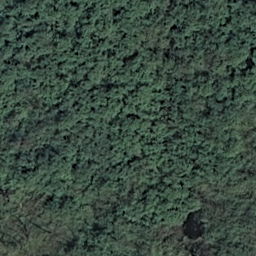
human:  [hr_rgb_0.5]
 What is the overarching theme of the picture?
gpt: forest